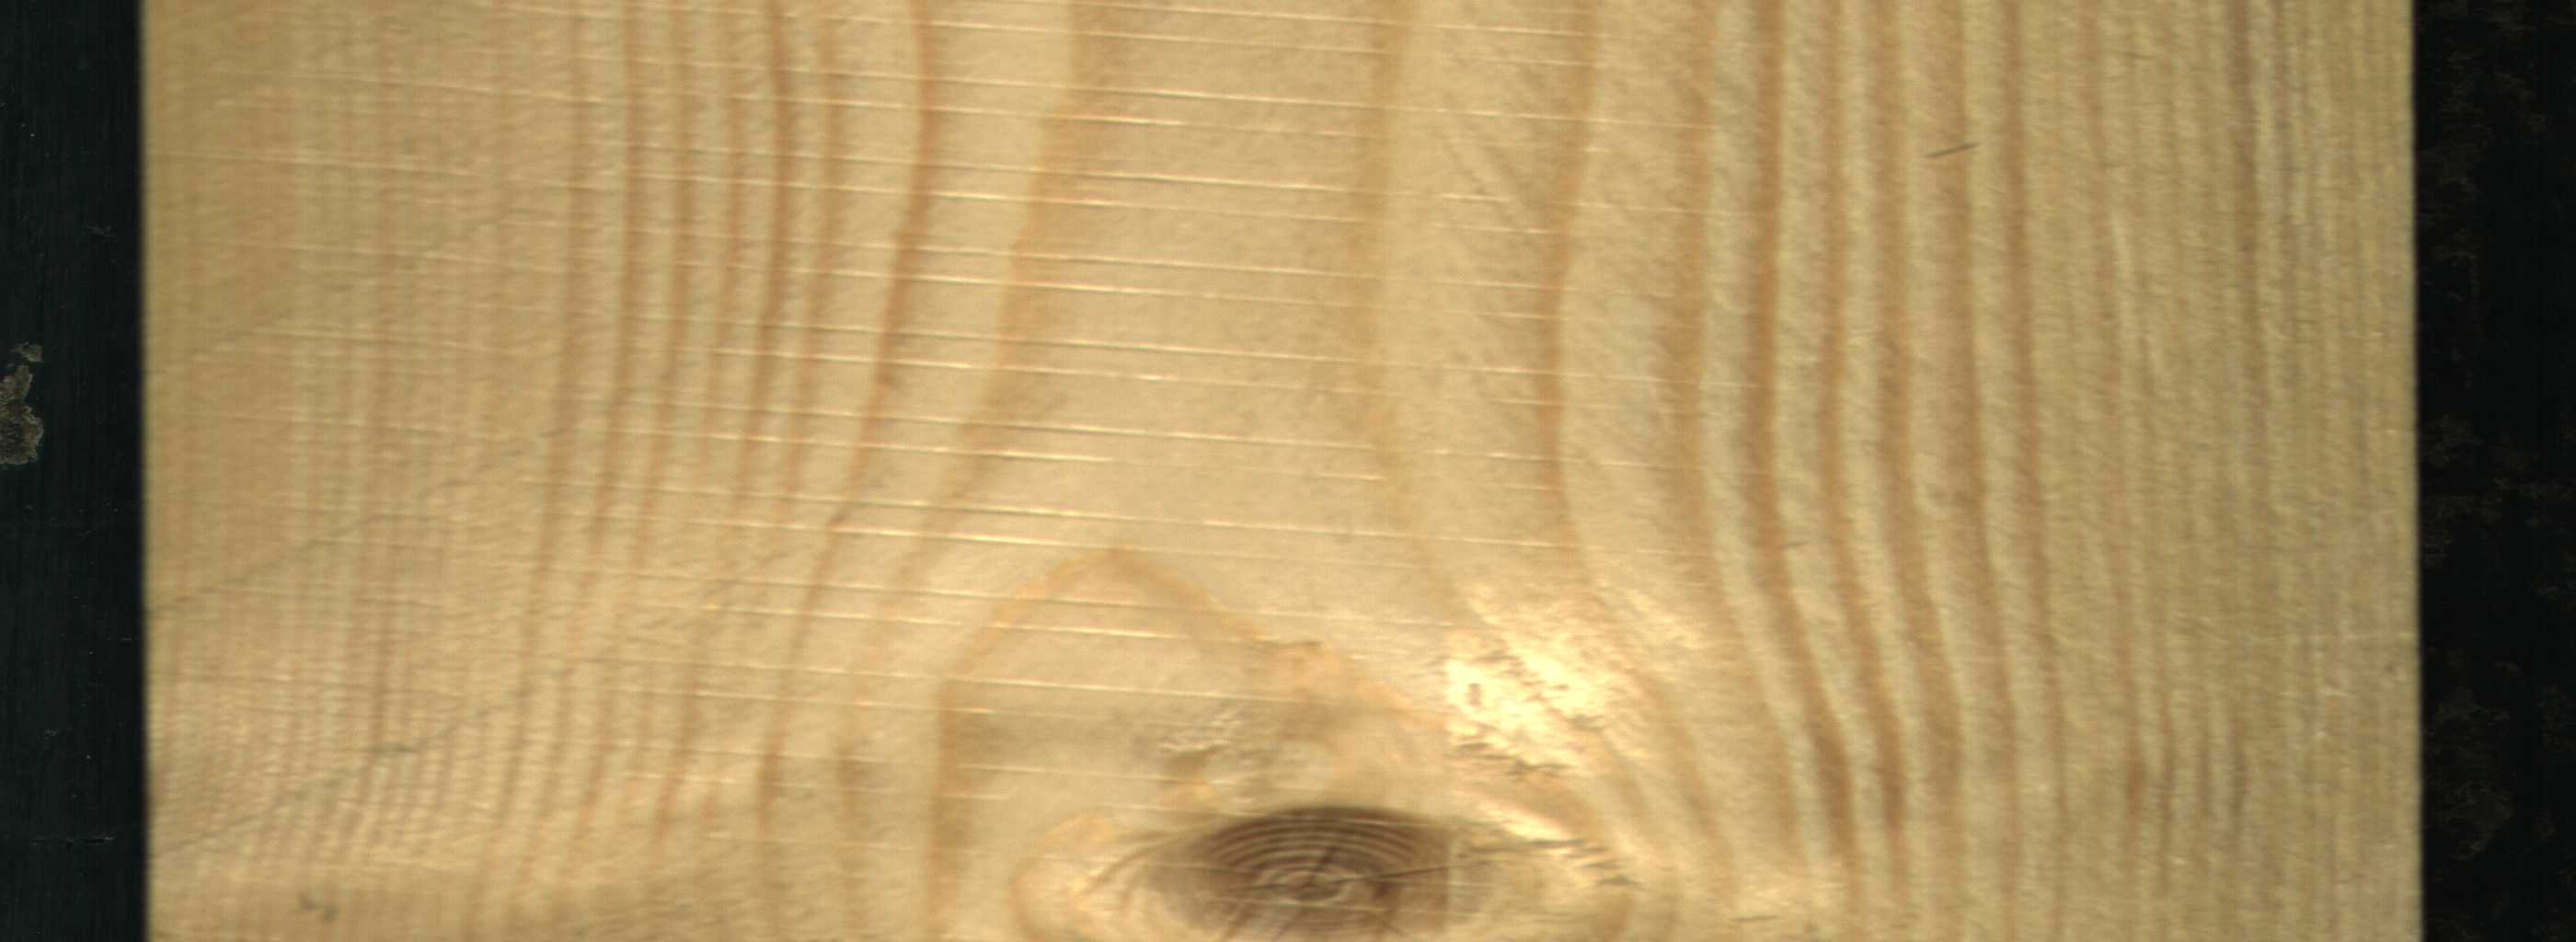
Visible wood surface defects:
Live_Knot